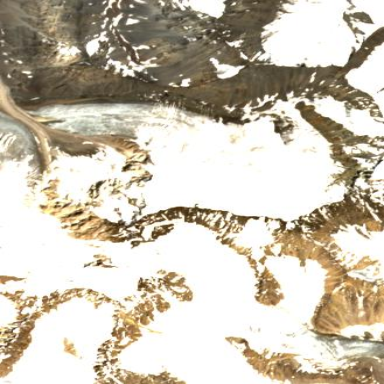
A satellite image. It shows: Majestic glacier in the distance.